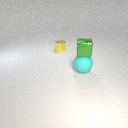
small yellow metal cylinder to the left of large cyan rubber sphere